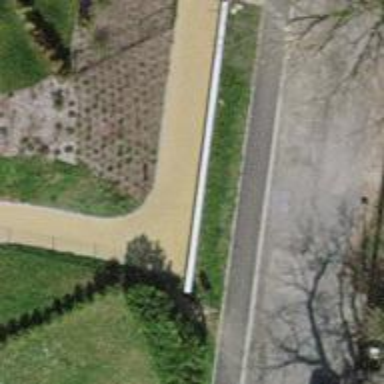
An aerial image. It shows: Compacted path road.